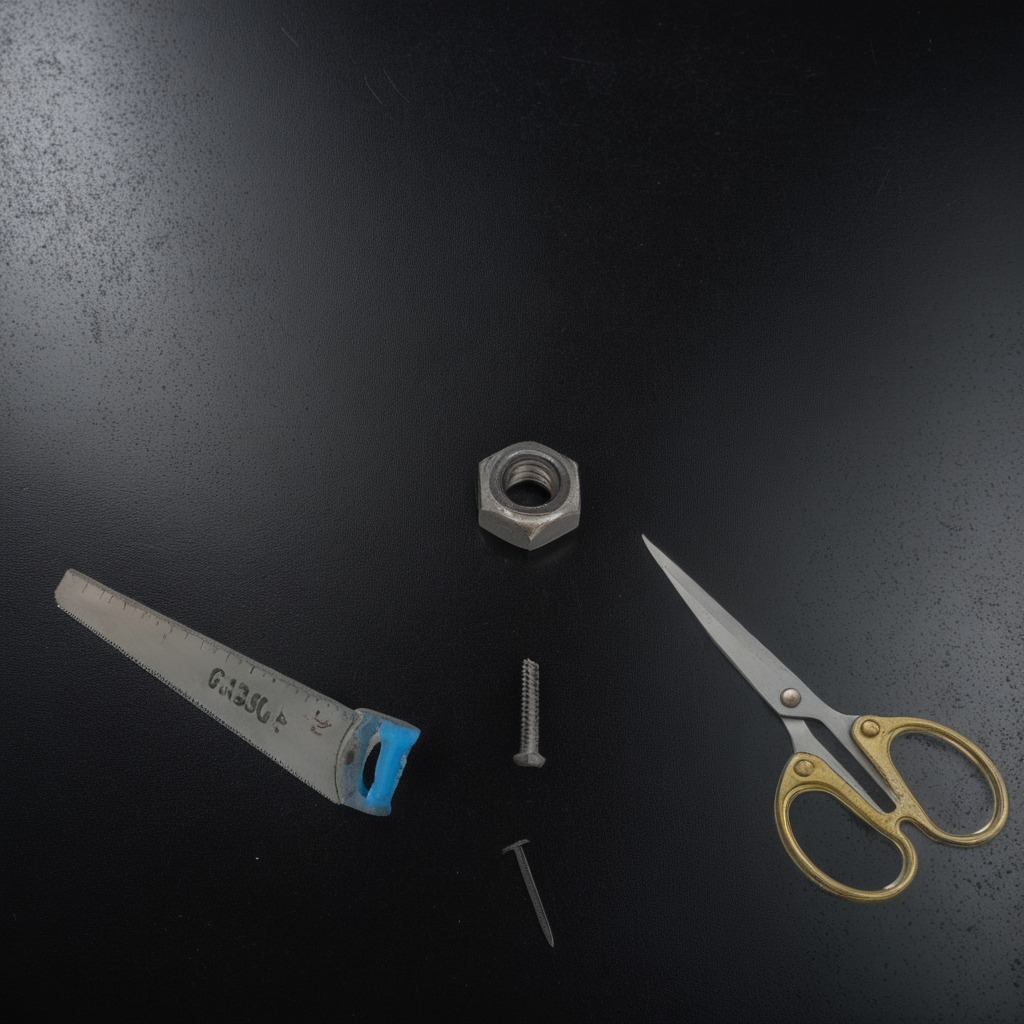
A metal machine screw, an iron nail, a handheld metal saw, a metal nut, and a pair of scissors are lying on the clean granite tabletop covered with a black rubber mat inside a workshop at night dim ambient light soft shadows worn but beneath the mat